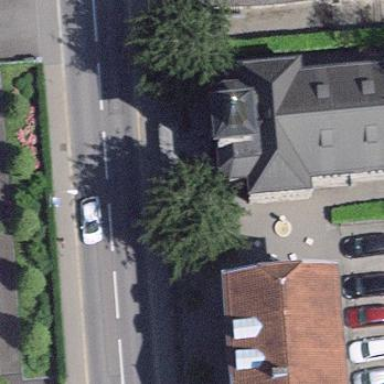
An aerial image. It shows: Building that serves as place of worship.